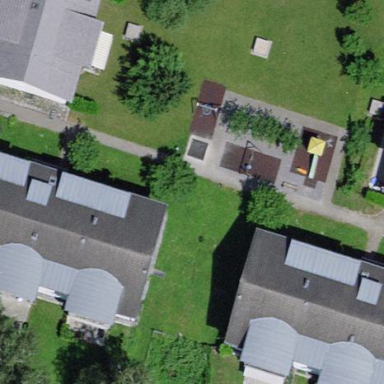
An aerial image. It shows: Playground area for leisure land.